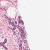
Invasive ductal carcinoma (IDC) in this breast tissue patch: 0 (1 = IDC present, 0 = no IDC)